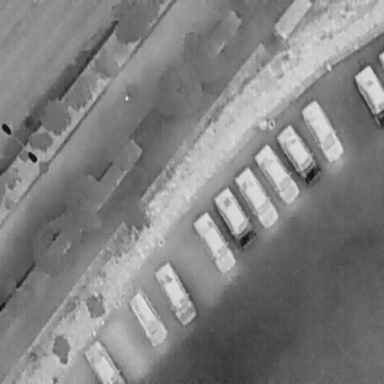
There are ten Cars in the infrared image.